Question: I'm relatively new to creating websites and I had an HTML/CSS questions I hope someone could help me with!
I noticed that in Safari and Google Chrome, my grey box is not where it is supposed to be (I assume because I made the .veryouter a fixed px, but when I tried to use percentages and resized the page and changed the page sizing, my text box started to move off the page! I'm trying to have everything stay in place when resizing the window, so I'm unsure if changing it to percentage is the answer or not..) I have attached pictures to show the difference, Chrome is it vertically centered while on Safari it isnt). //The code snippet looks odd, sorry about that!
Thank you for any help :) I appreciate it
'''
html{
height: 97%;
}
body{
background-image: url("Metakingpic.png");
background-size: 1300px;
min-width: 1080px;
height: 100%;
}
.veryouter{
height: 589px;
}
#outer{
height: 100%;
width: 550px;
display: flex;
justify-content: center;
align-items: center;
}
#inner{
position: relative;
background-color: #696969;
opacity: .5;
height: 540px;
width: 370px;
}
h1{
margin-top: 40px;
margin-bottom: 0;
}
p{
margin-top: 40px;
margin-right: 10px;
}
.words{
font-family: 'Londrina Outline', cursive;
color: #ffffff;
font-size: 55px;
line-height: 50px;
letter-spacing: 5px;
padding-left: 23px;
}
.font2{
font-family: 'Slabo 27px', serif;
color: #ffffff;
font-size: 23px;
line-height: 32px;
letter-spacing: 2px;
margin-left: 20px;
}
.image{
height: 114px;
width: 174px;
position: absolute;
bottom: 0;
right: 0;
z-index: 100;
font-size: 25px;
}
.arrow{
position: absolute;
bottom: 0;
right: 0;
padding-right: 15px;
padding-bottom: 15px;
z-index: -1;
}
.n{
padding-top: 25px;
font-weight: bold;
color: white;
width: 125px;
text-align: center;
font-size: 30px;
font-family: 'Londrina Outline', cursive;
position: relative;
letter-spacing: 5px;
}
a{
text-decoration: none;
}
'''
'''
<!DOCTYPE html>
<html>
<head>
<title>Welcome!</title>
<link href = "intro.css" type = "text/css" rel = "stylesheet">
<link href="https://fonts.googleapis.com/css?family=Londrina+Outline" rel="stylesheet">
</head>
<body>
<div class = "veryouter">
<div id = "outer">
<div id = "inner">
<div class = "words">
<h1>My <br></br>PHOTO<br></br>BOOK</h1>
</div>
<div class = "font2">
<p> Press "NEXT" to continue! </p>
</div>
</div>
</div>
</div>
<div class = "image">
<a href = "https://www.facebook.com/" >
<div class = "n">NEXT</div>
</a>
<img class = "arrow" src = "Arrow.png" atl = "Arrow"/>
</div>
</body>
</html>
'''
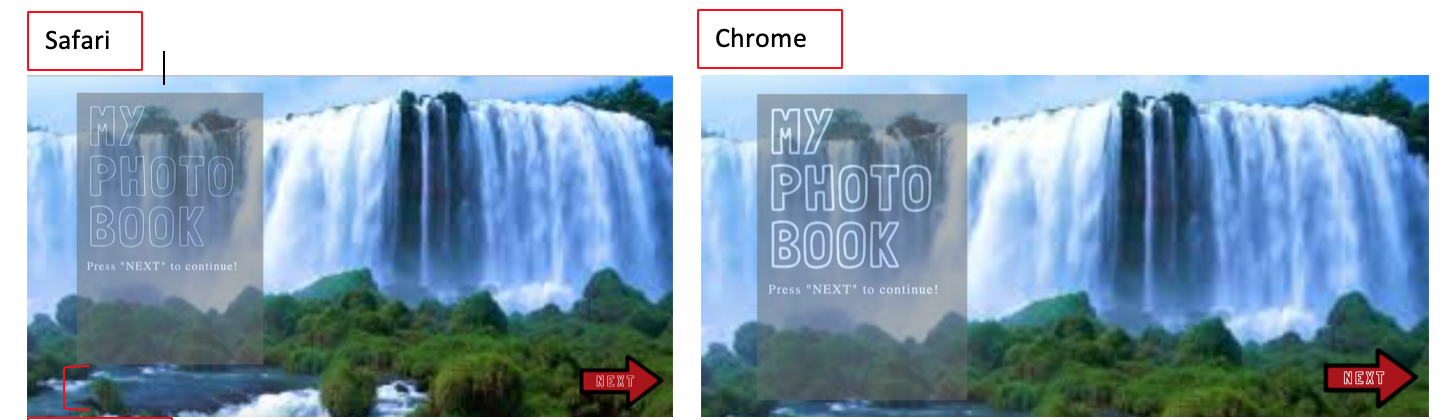
Answer: To align the container center need to add the following style :
'''
#outer{
height: 100%;
width: 550px;
display: flex;
justify-content: center;
margin-top: 20px;
display: -webkit-box;
-webkit-box-pack: center; /* justify-content */
-webkit-box-align: center; /* align-items */
}
#inner{
position: relative;
background-color: #696969;
opacity: .5;
height: 100%;
width: 370px;
}
'''
Hope the changes will help.Try this code and let me know if any concern.